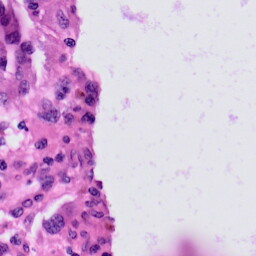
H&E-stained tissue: Skin